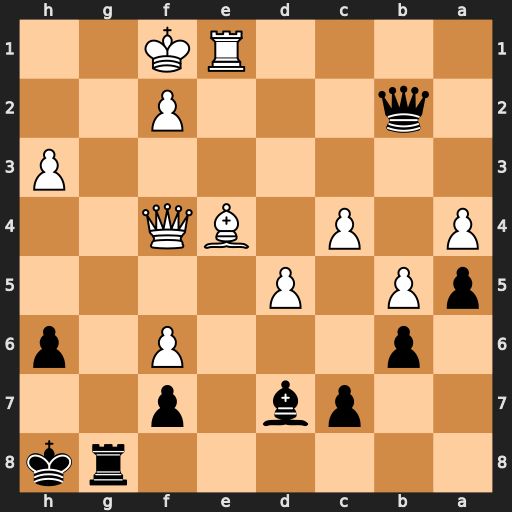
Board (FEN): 6rk/2pb1p2/1p3P1p/pP1P4/P1P1BQ2/7P/1q3P2/4RK2
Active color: b
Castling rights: -
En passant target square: -
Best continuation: Bxh3+ Bg2 Bxg2+